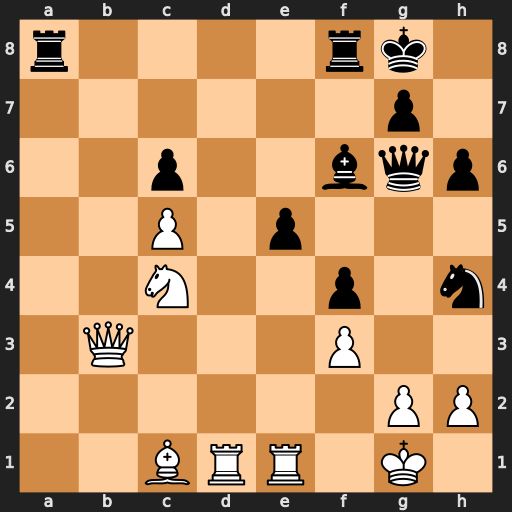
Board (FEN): r4rk1/6p1/2p2bqp/2P1p3/2N2p1n/1Q3P2/6PP/2BRR1K1
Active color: w
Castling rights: -
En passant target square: -
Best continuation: Nxe5+ Kh8 Nxg6+